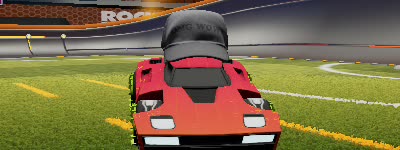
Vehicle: breakout